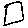
Label: square